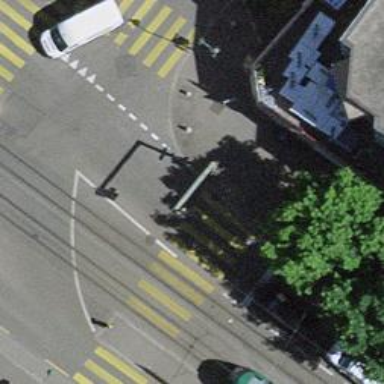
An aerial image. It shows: Traffic signals at road crossing.